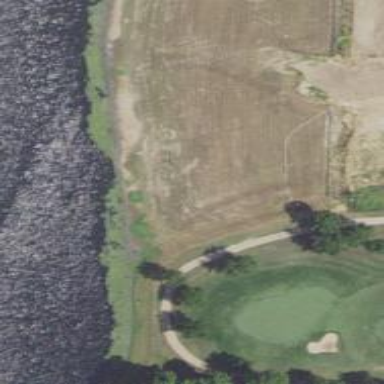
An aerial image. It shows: Path for both roads and golfers.